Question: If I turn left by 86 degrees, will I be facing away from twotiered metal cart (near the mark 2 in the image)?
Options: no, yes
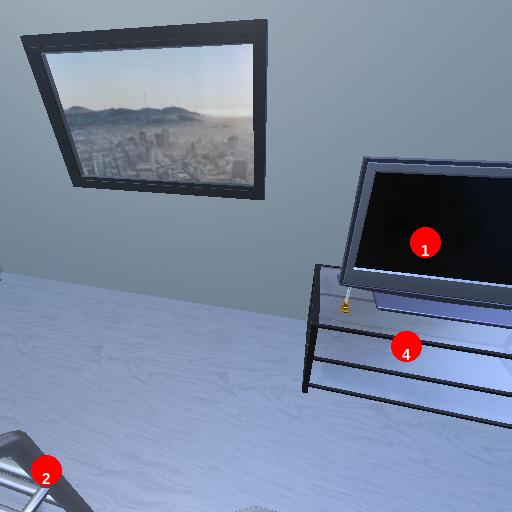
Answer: no